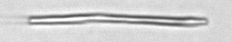
Label: fiber